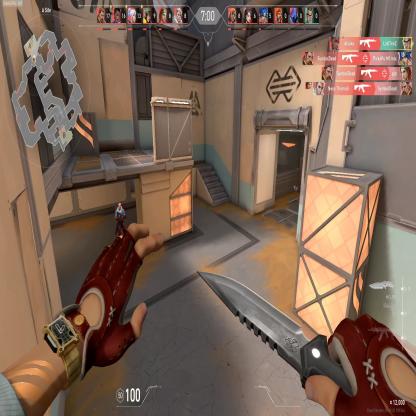
Label: enemy